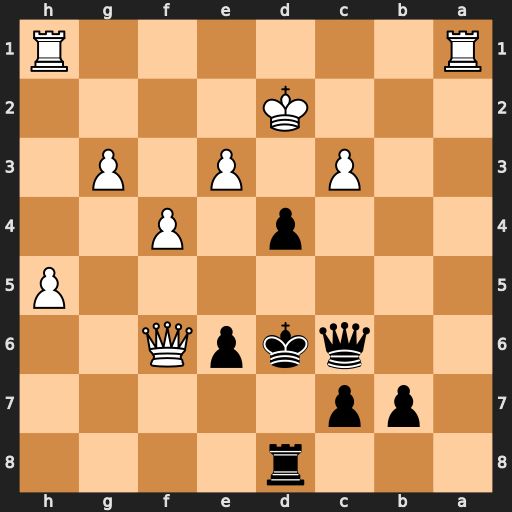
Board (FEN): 3r4/1pp5/2qkpQ2/7P/3p1P2/2P1P1P1/3K4/R6R
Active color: b
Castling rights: -
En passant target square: -
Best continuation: Qxc3+ Ke2 d3+ Kf3 Qxf6